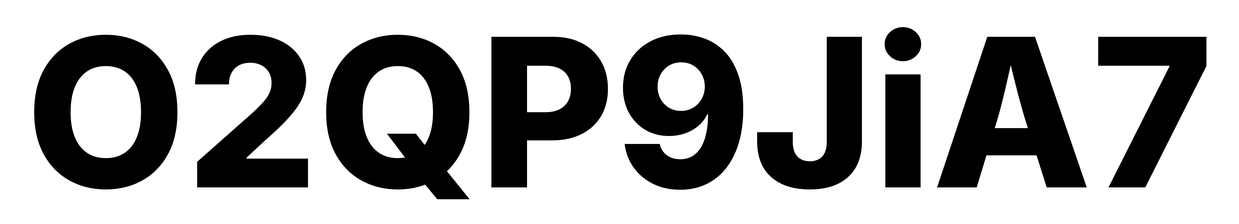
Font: Inter_ExtraBold